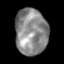
Tissue: skin
Cell type: Epithelial cells
Senescence score: 0.1768
Nuclear area (px): 1458
Mean DAPI intensity: 138.313